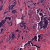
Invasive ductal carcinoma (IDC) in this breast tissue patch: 1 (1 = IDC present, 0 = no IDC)